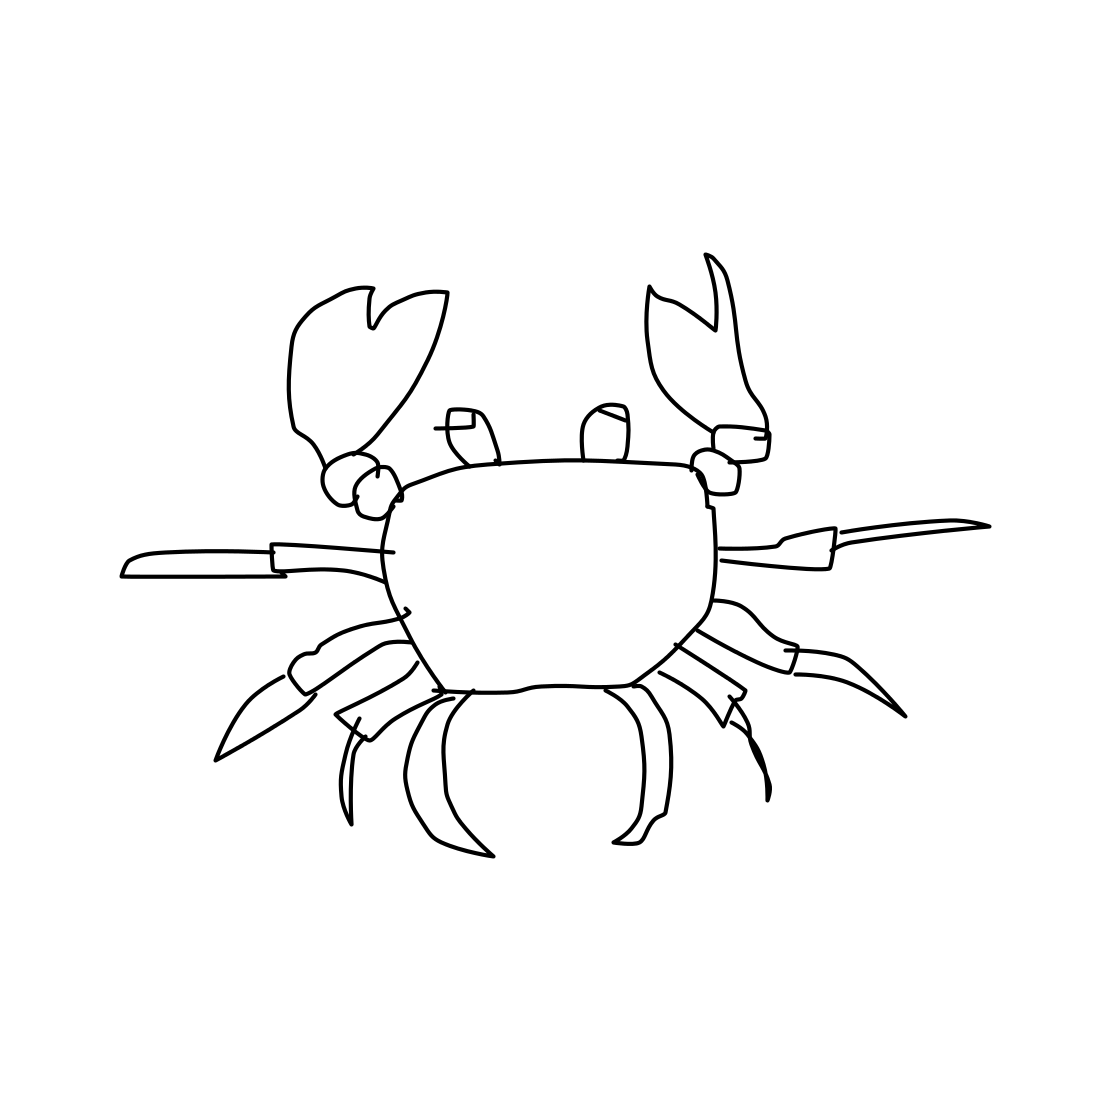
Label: crab